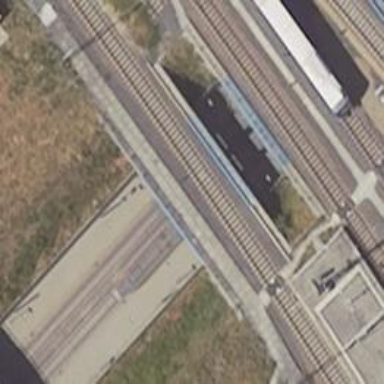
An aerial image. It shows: Tunnel for electrified tram railway with contact line.